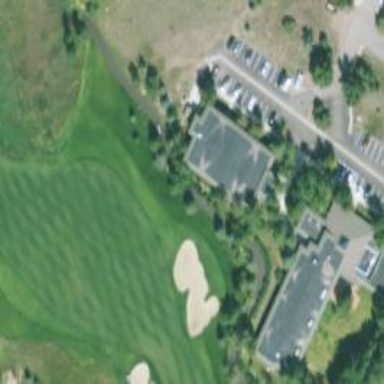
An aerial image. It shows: Track noted as Golf Cart Path.